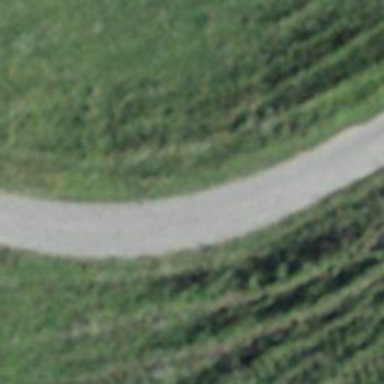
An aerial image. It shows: Well-maintained track road with grade 1 tracktype.